Aerial crown-view tile of a tropical tree (Barro Colorado Island, Panama), acquired 20241112:
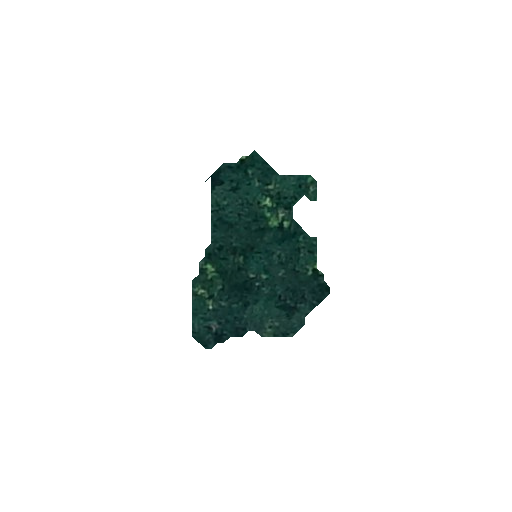
Species: Tachigali panamensis
GBIF accepted scientific name: Tachigali panamensis
Crown area: 28.509 m²